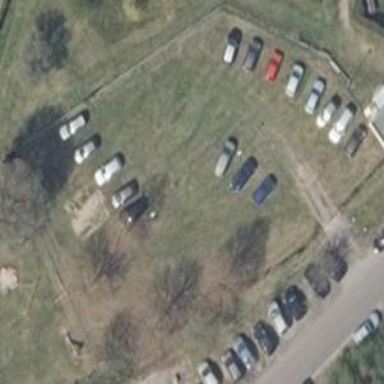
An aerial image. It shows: Parking area with surface.